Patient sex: M
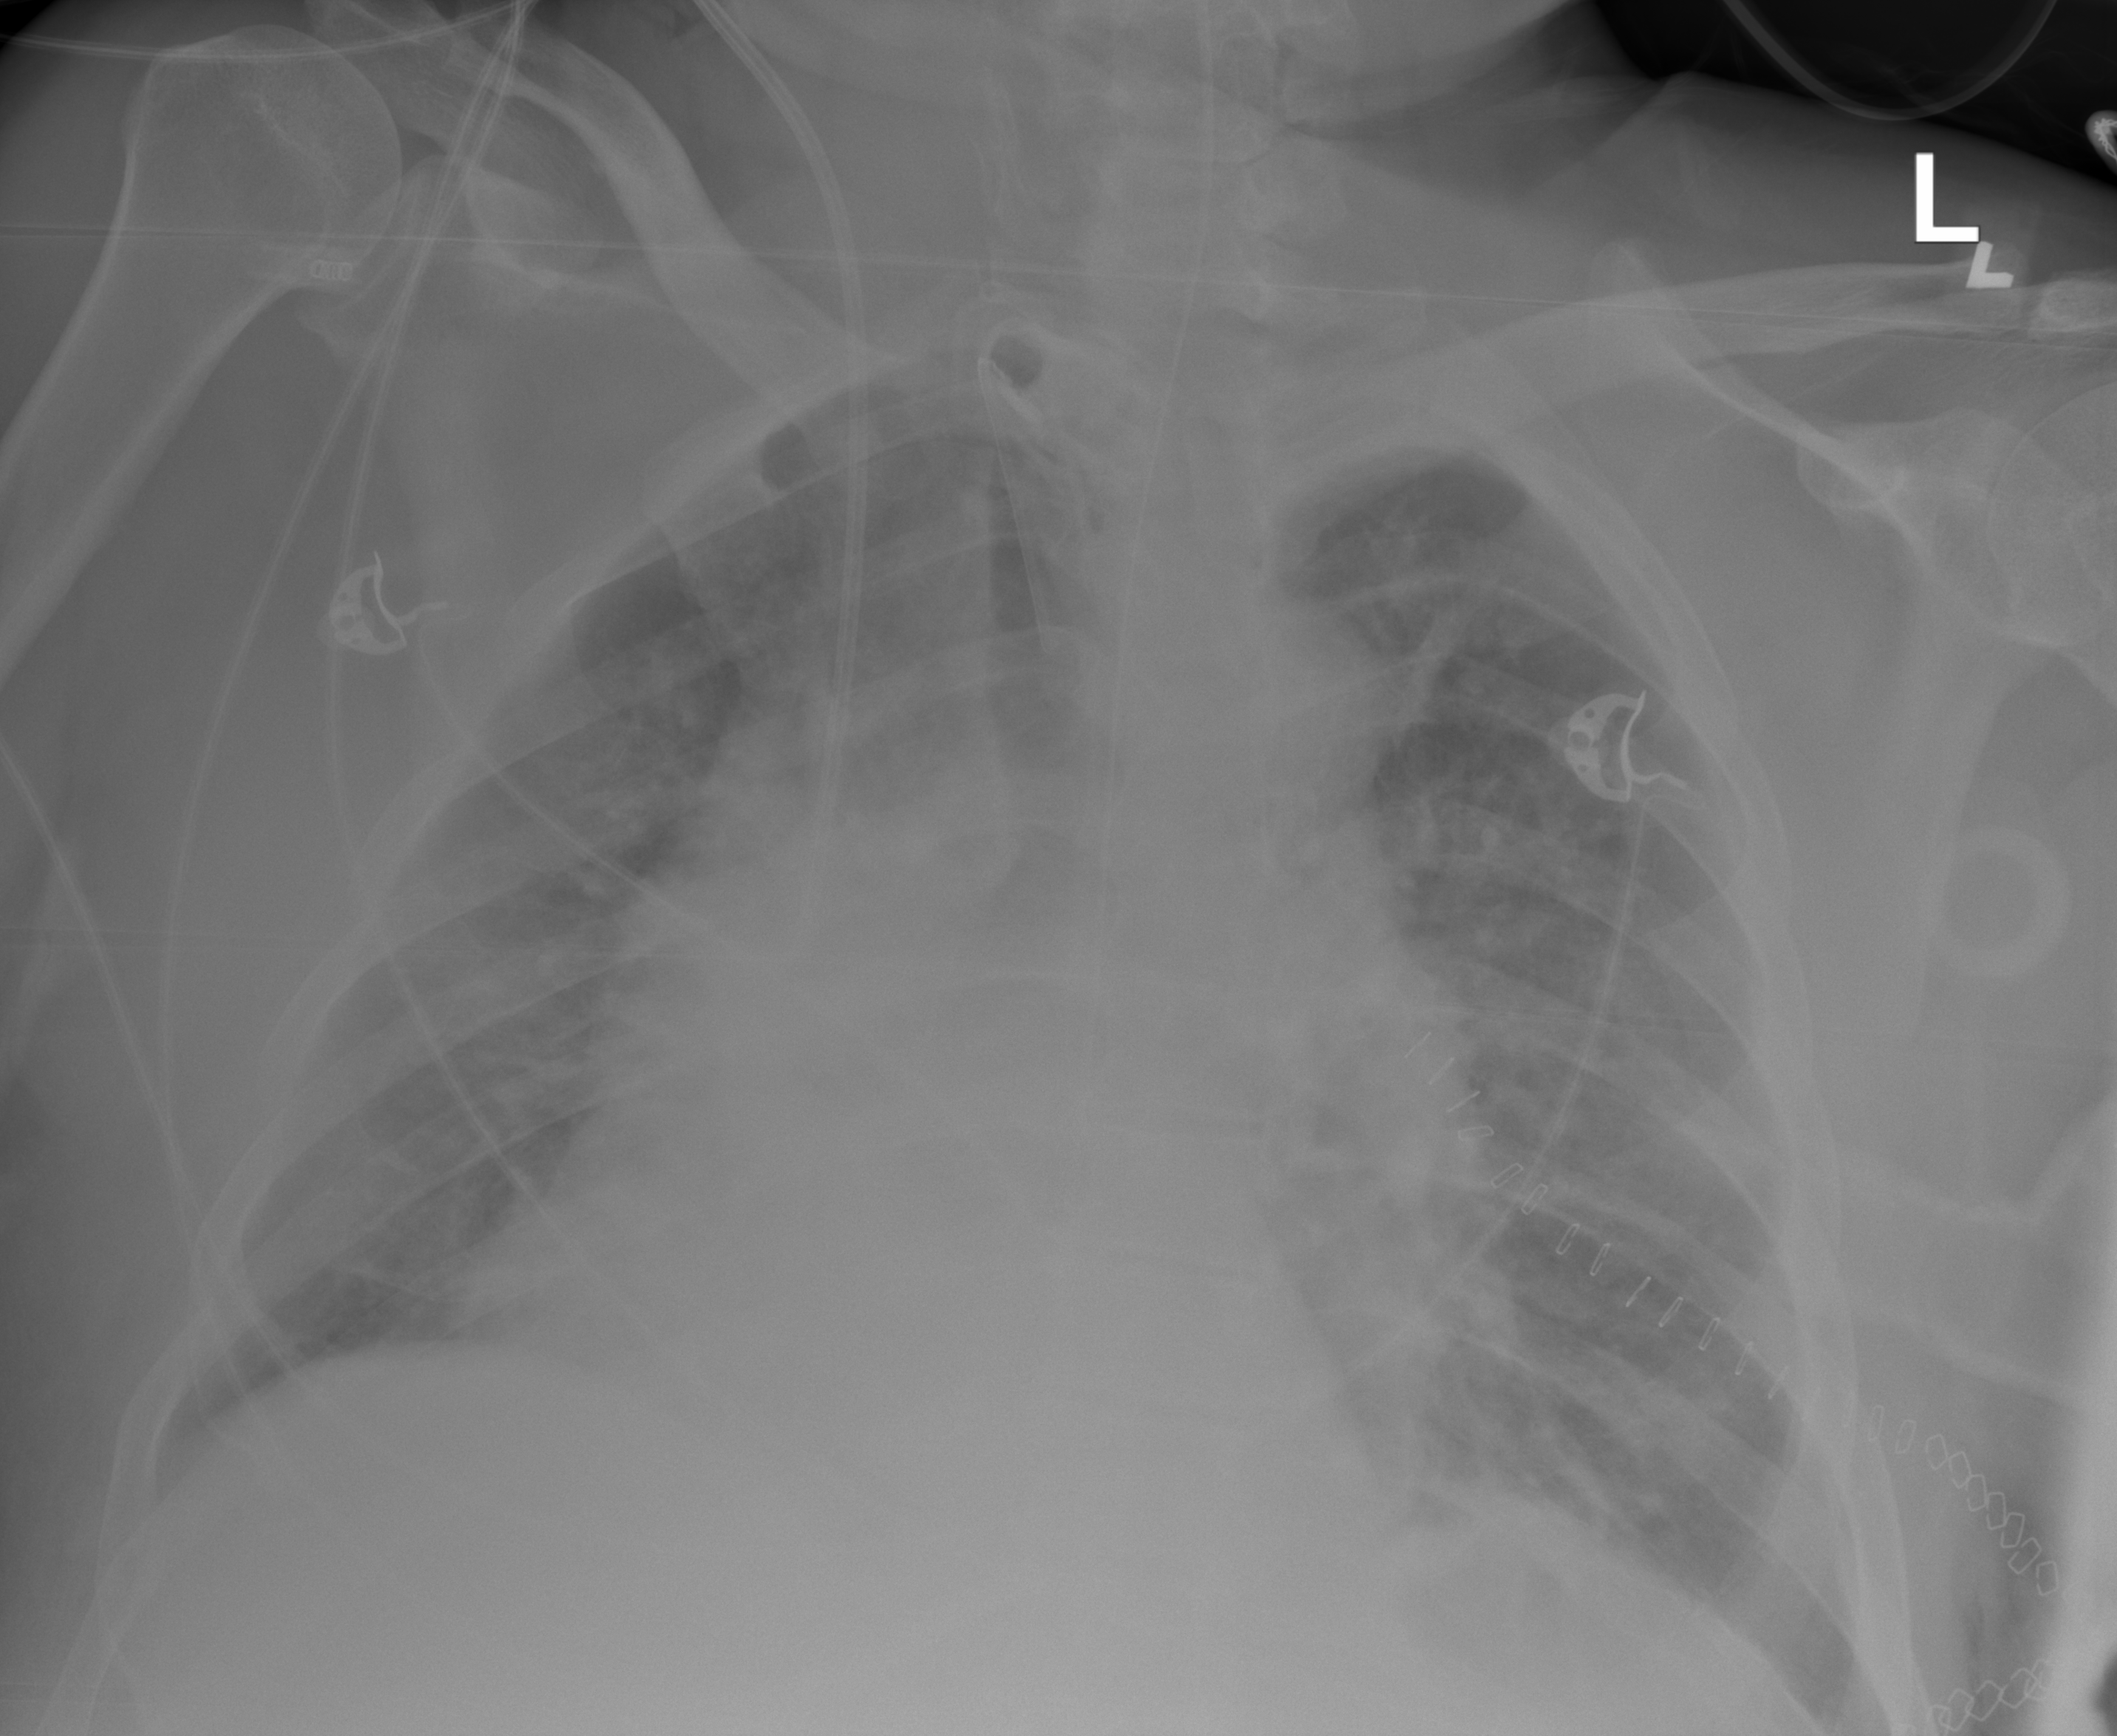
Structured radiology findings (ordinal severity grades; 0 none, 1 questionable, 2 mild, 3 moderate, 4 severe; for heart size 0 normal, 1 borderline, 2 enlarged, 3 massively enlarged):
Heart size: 2
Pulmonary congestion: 0
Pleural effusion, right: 2
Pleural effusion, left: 0
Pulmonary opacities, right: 1
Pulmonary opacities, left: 1
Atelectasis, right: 0
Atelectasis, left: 0